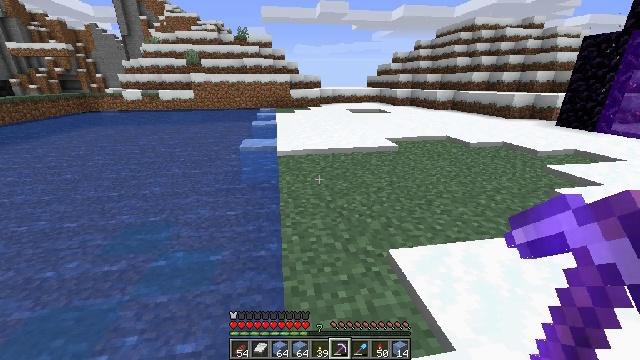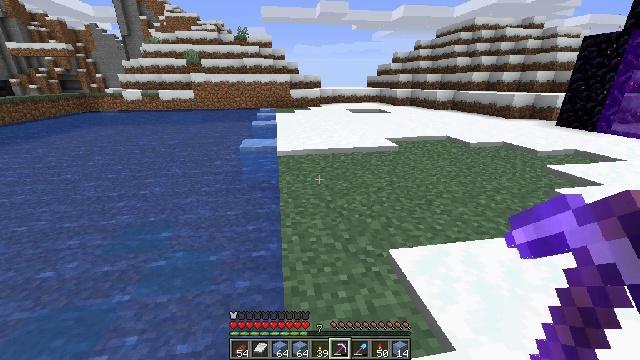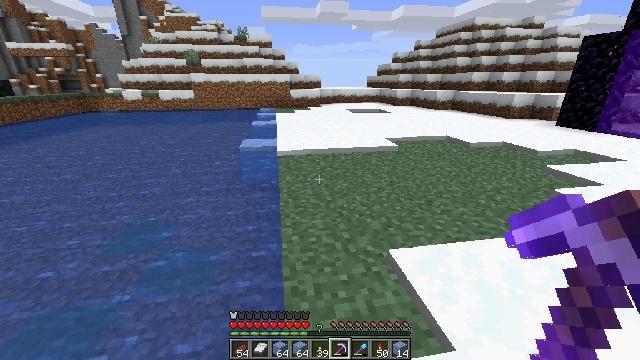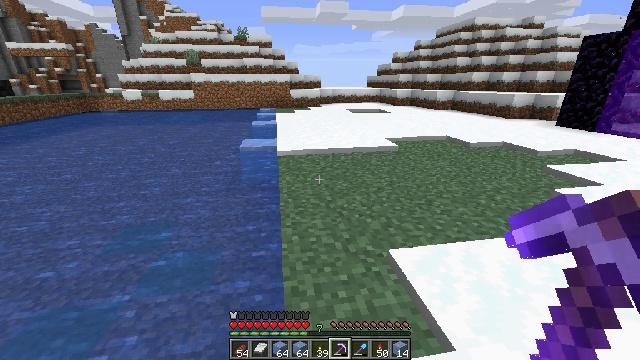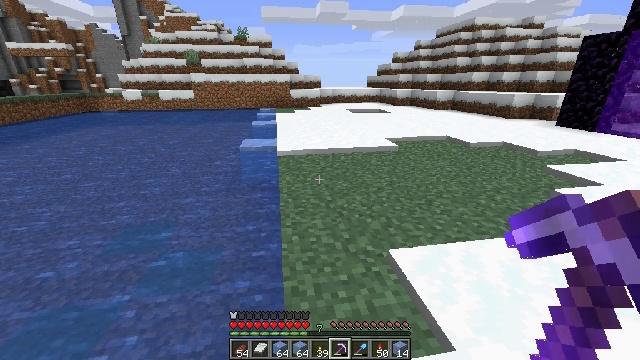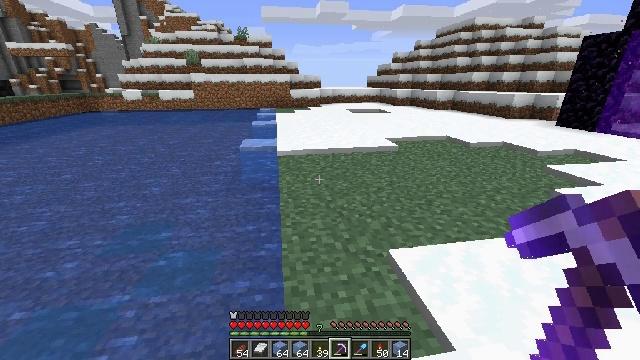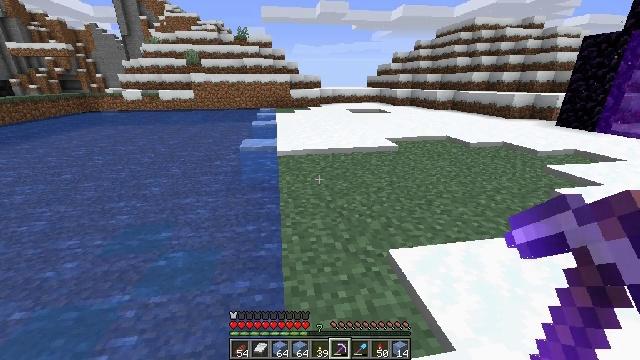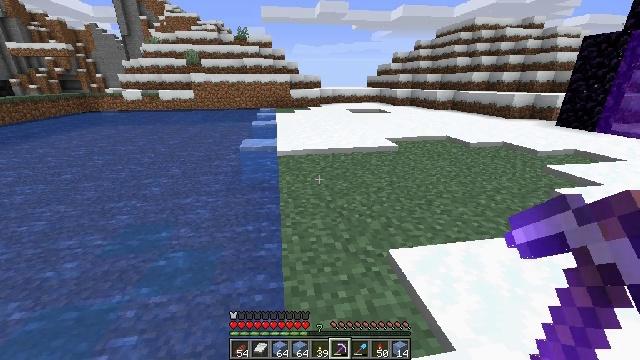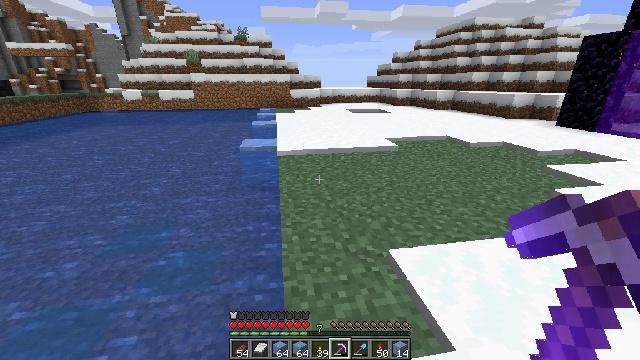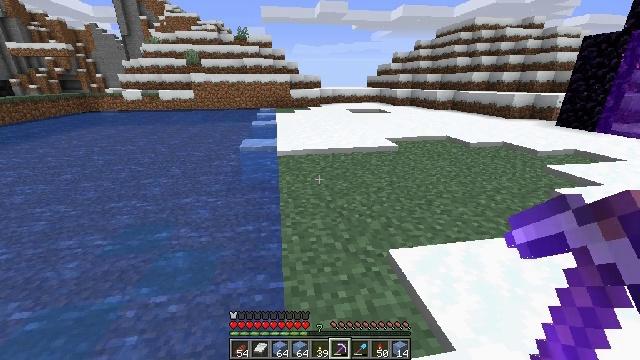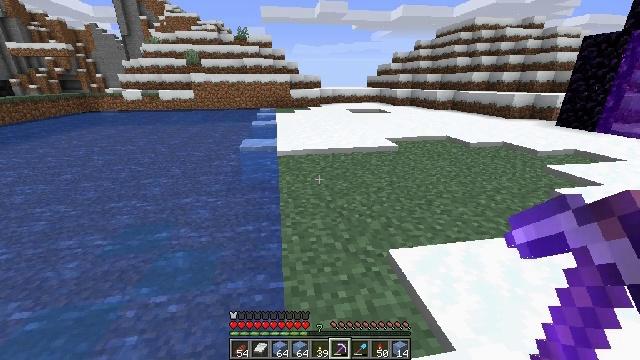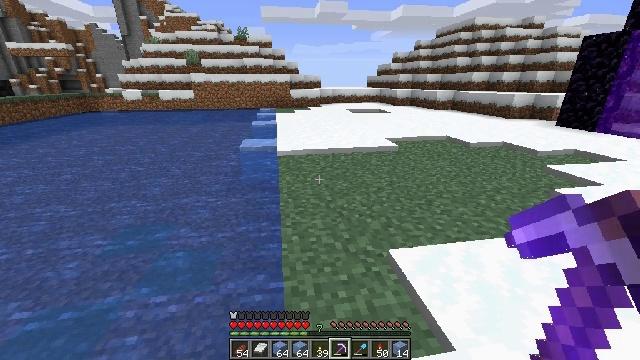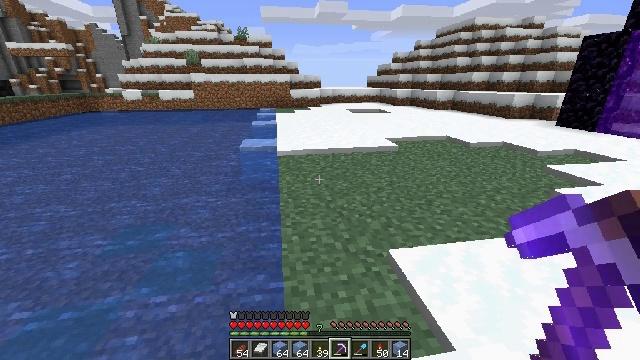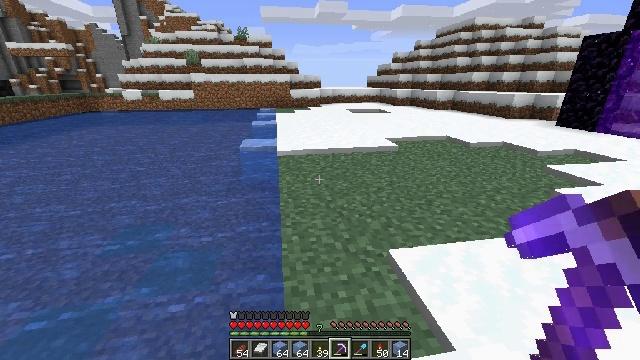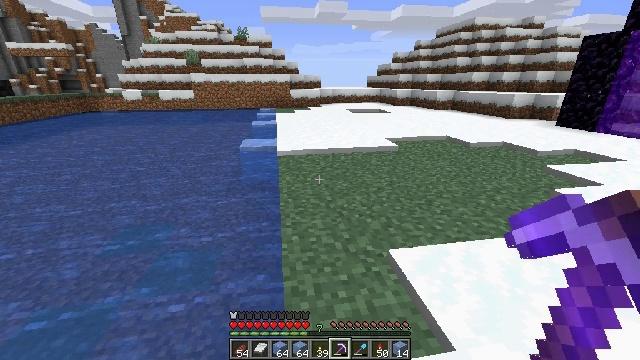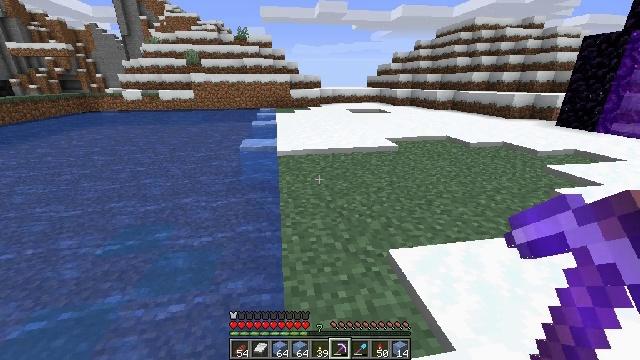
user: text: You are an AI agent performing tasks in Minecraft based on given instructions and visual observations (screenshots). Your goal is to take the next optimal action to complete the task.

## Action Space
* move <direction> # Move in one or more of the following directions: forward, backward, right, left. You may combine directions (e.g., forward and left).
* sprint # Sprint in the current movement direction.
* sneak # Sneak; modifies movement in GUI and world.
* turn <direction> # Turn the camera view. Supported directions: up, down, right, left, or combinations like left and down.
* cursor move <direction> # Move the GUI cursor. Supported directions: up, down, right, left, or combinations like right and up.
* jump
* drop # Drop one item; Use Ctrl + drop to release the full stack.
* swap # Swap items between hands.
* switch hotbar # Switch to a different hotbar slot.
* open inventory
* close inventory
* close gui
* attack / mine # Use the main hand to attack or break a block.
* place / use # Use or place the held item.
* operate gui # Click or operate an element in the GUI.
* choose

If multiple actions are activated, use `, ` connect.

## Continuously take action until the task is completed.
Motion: motion action
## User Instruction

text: Break the ice to collect it.
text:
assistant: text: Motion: no_op
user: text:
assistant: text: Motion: no_op
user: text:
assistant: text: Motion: no_op
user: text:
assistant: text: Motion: no_op
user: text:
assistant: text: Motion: no_op
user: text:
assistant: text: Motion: no_op
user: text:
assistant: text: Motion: no_op
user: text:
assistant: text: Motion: no_op
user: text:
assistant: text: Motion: no_op
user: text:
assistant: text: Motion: no_op
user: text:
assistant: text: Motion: no_op
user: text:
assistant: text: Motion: no_op
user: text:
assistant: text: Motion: no_op
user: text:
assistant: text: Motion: no_op
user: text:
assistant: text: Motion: no_op
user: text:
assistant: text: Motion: no_op
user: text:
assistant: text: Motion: no_op
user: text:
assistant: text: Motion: no_op
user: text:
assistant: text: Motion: no_op
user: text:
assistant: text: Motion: no_op
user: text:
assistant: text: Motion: no_op
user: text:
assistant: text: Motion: no_op
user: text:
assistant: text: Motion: no_op
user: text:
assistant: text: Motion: no_op
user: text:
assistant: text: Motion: no_op
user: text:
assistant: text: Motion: no_op
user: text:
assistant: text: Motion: no_op
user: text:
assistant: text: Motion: no_op
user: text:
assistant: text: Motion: no_op
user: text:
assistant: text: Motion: no_op